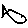
Label: fish